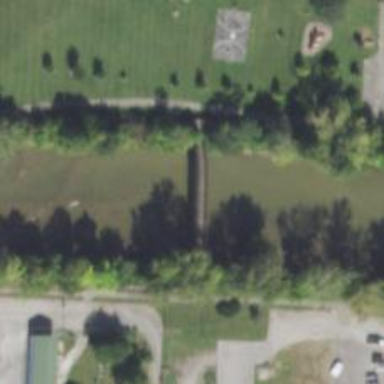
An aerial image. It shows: Path on bridge.